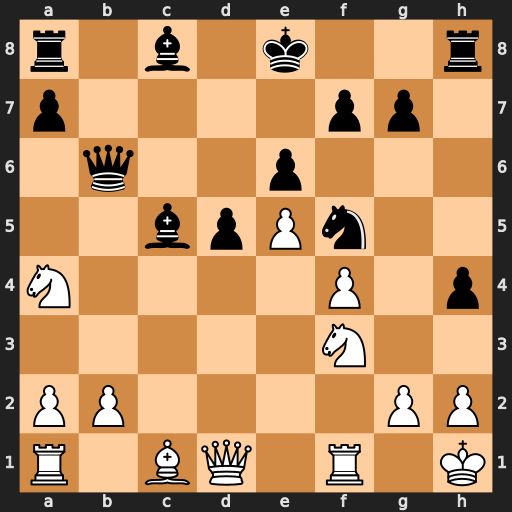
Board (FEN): r1b1k2r/p4pp1/1q2p3/2bpPn2/N4P1p/5N2/PP4PP/R1BQ1R1K
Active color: w
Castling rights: kq
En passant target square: -
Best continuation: g4 hxg3 Nxb6